Field crop: maize
Growth stage: 2
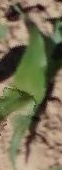
Species: maize